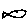
Label: fish